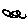
Label: cloud